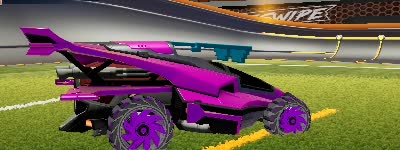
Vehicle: aftershock